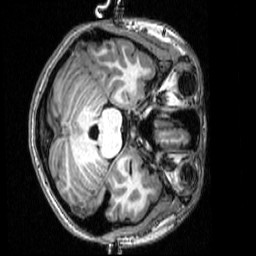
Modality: T1w
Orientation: axial
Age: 20
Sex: female
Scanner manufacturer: siemens
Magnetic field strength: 3 T
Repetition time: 2.53 s
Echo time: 0.00339 s